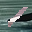
Label: 1